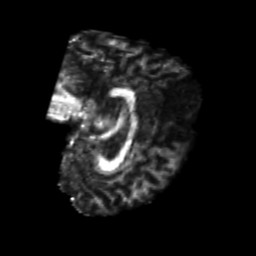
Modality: FA
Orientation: sagittal
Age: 23
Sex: female
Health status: healthy
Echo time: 0.074 s